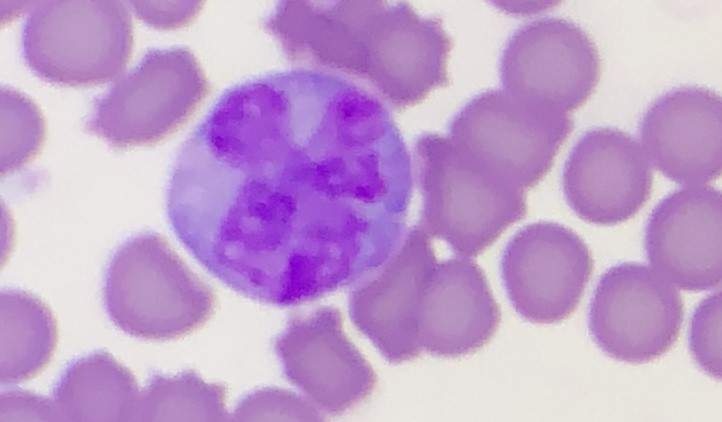
White blood cell type: Neutrophil